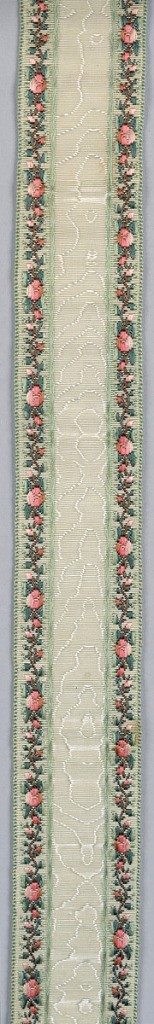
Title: Ribbon
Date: late 19th century
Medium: silk Technique: woven
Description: White silk moiré center with borders of tiny roses and foliage in extra warps of green and rose silks.